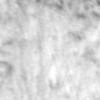
Label: no_change